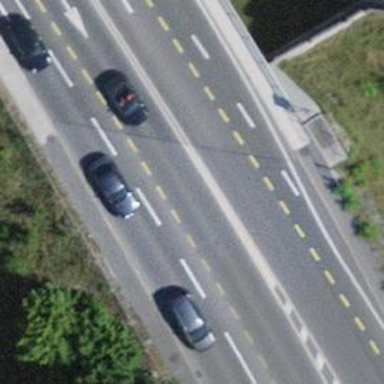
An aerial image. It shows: Secondary road with asphalt surface and designated cycle lane.